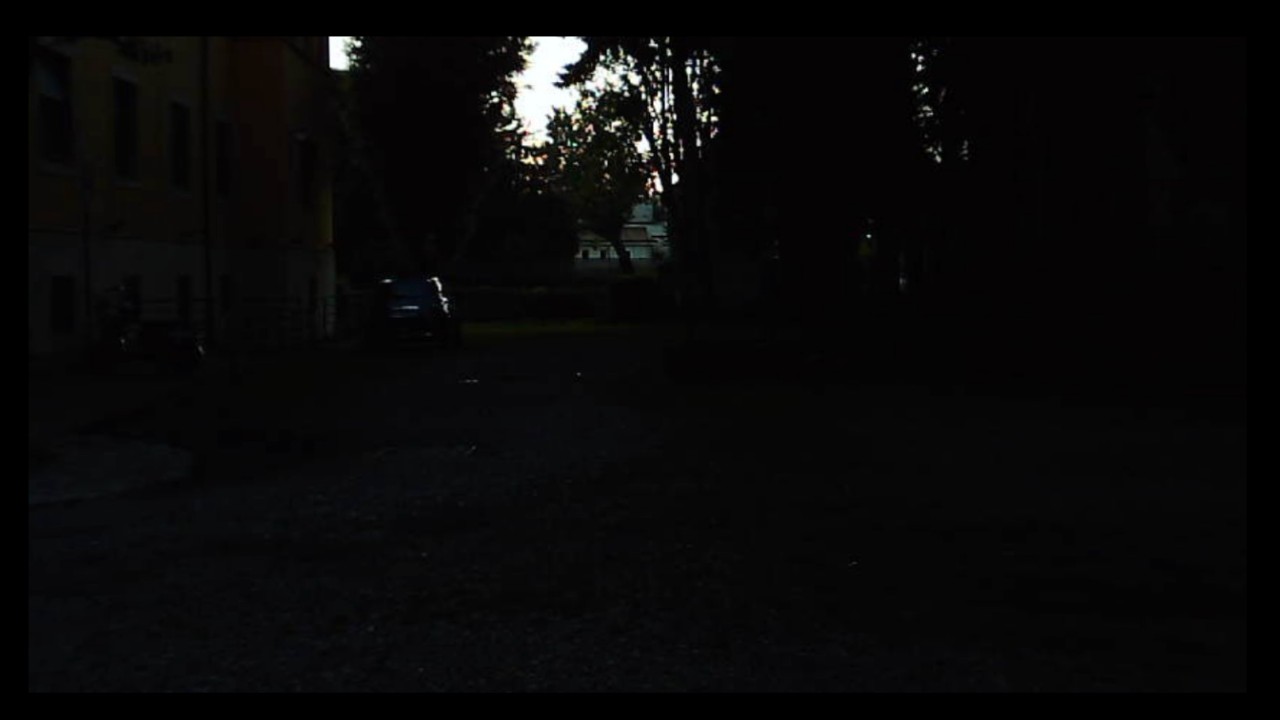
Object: DJI Mini 3

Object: DarwinFPV cineape20